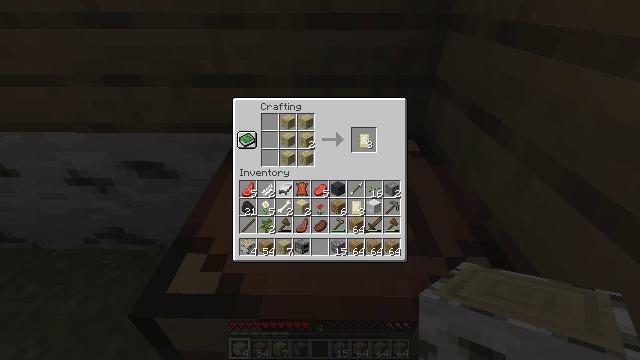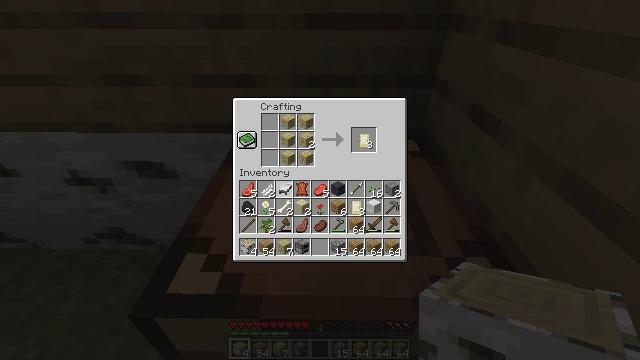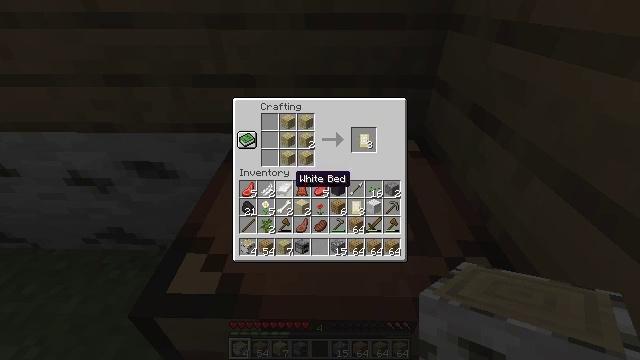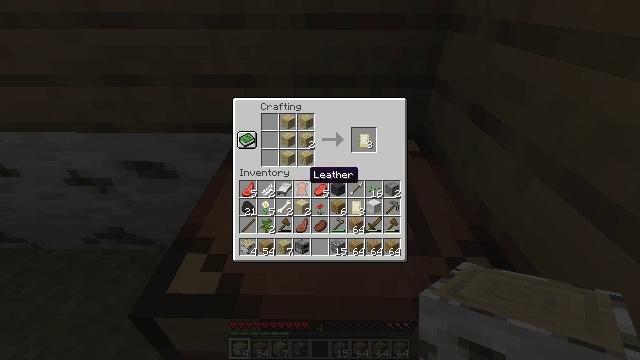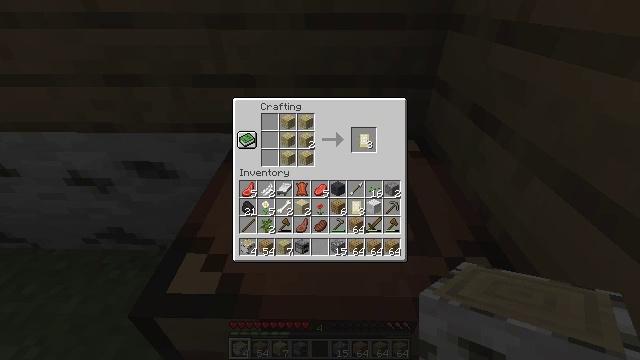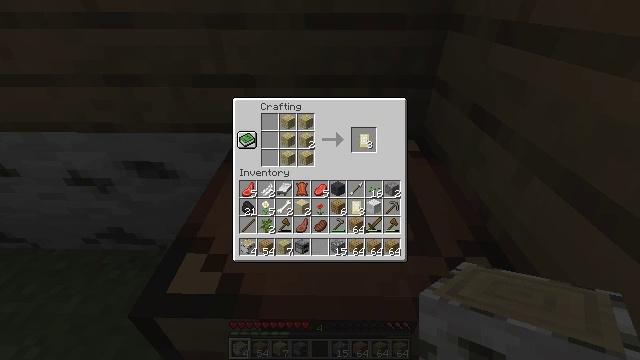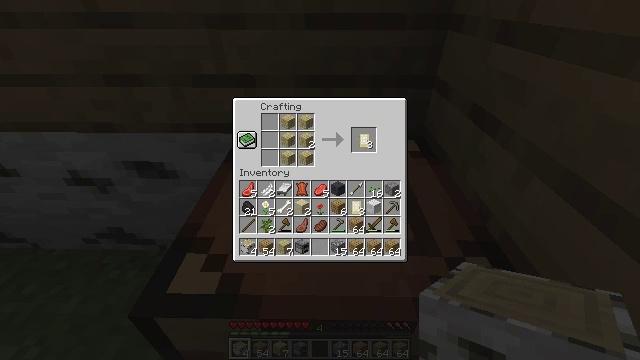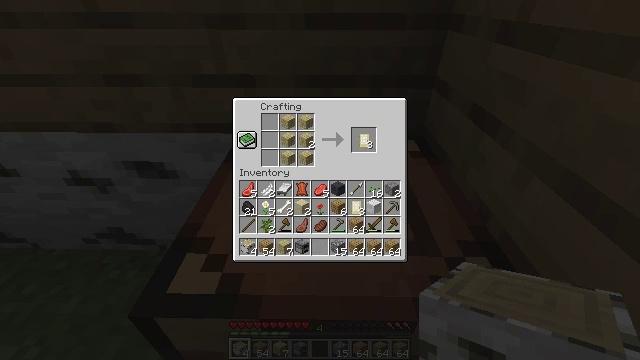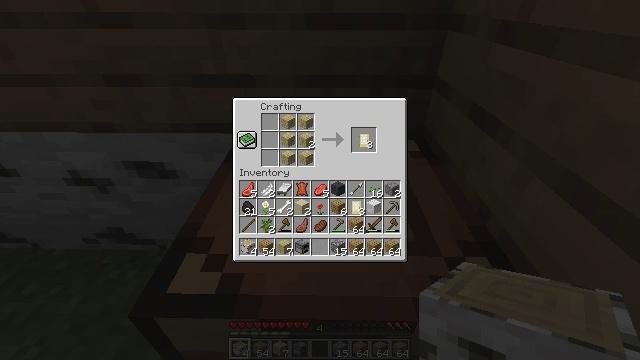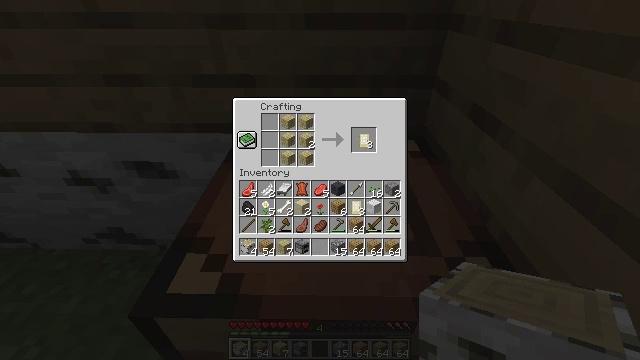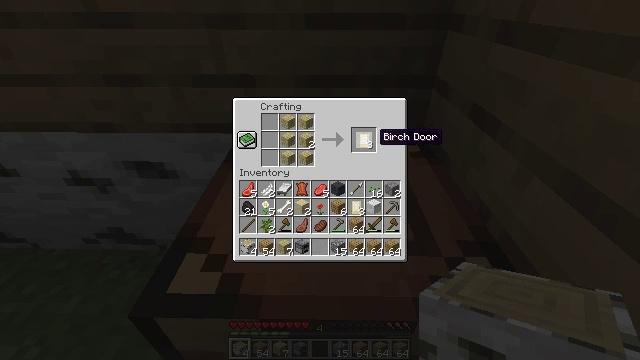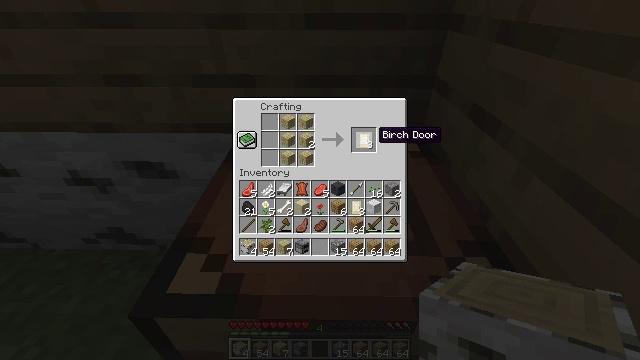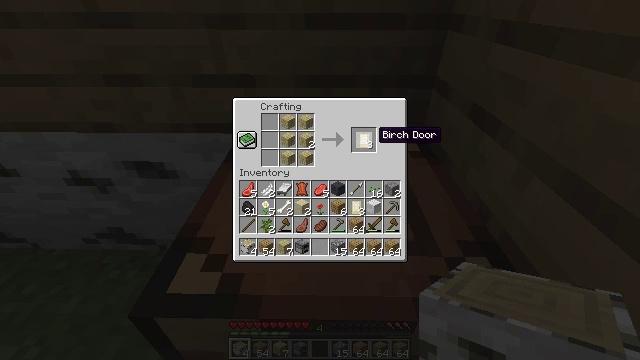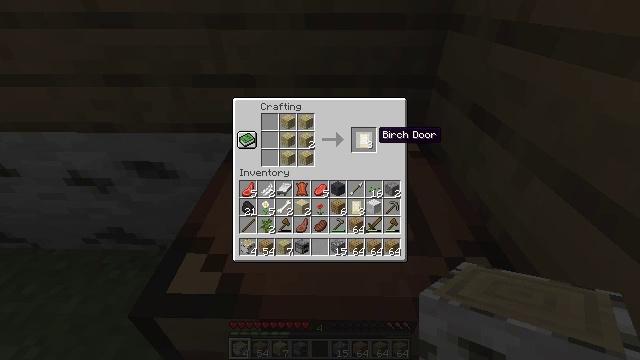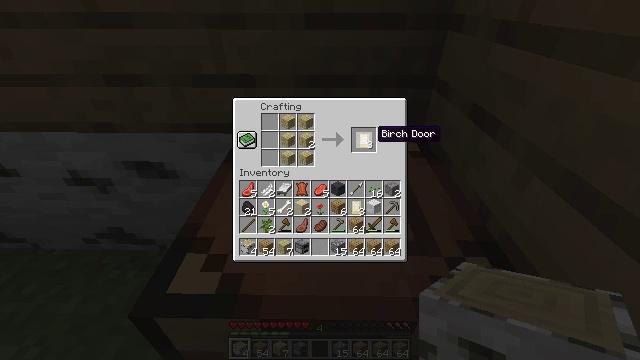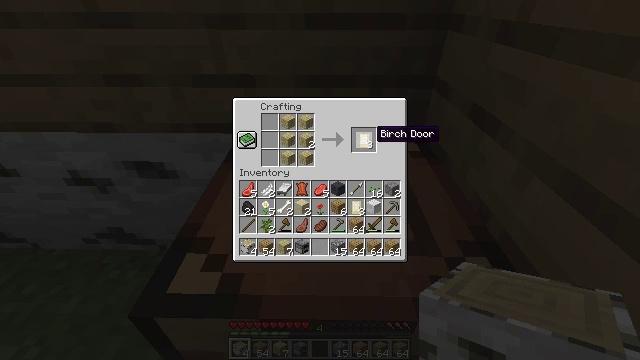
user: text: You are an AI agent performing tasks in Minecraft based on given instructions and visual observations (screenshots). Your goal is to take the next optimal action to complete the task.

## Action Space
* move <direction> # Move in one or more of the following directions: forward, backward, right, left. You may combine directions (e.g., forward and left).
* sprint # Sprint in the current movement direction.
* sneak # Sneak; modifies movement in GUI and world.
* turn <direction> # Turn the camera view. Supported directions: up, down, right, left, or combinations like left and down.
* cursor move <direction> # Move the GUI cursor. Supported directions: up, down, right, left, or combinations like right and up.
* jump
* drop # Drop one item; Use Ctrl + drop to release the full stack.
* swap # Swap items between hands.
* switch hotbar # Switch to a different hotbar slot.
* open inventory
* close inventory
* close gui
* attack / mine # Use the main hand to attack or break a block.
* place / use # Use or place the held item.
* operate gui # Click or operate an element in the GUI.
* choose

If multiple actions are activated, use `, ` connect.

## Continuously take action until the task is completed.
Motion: motion action
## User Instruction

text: Collect birch planks to craft a birch door.
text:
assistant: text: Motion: operate gui
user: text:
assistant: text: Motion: no_op
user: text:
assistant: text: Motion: cursor move right
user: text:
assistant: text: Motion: cursor move right
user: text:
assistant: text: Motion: cursor move right and up
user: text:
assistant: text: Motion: cursor move right and up
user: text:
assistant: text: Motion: no_op
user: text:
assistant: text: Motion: no_op
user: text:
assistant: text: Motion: no_op
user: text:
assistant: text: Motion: no_op
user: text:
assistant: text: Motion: no_op
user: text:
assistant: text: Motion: no_op
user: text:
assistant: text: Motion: no_op
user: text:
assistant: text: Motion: no_op
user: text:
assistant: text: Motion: no_op
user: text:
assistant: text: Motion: no_op
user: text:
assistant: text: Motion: no_op
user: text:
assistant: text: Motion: no_op
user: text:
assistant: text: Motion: no_op
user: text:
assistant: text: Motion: no_op
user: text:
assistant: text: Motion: no_op
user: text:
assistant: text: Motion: operate gui
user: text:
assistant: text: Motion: operate gui
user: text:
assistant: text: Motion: cursor move left and down
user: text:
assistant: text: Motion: cursor move left and down
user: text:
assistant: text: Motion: cursor move down
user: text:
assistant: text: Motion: no_op